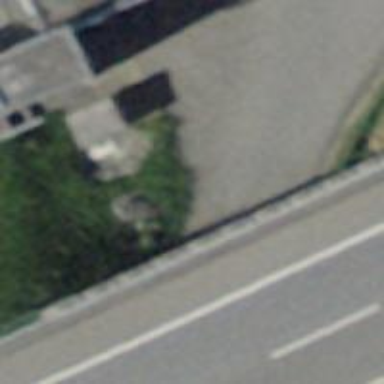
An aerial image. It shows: Unclassified road passing through tunnel with asphalt surface.